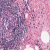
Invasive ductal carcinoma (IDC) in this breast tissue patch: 0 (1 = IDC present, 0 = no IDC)